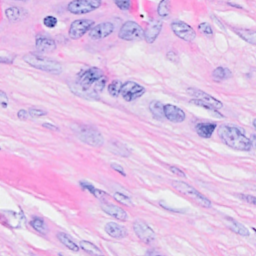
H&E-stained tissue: Breast